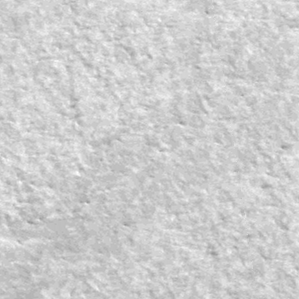
Label: frost